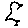
Label: bird